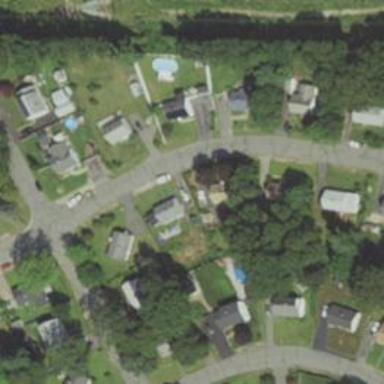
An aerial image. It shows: Residential road.